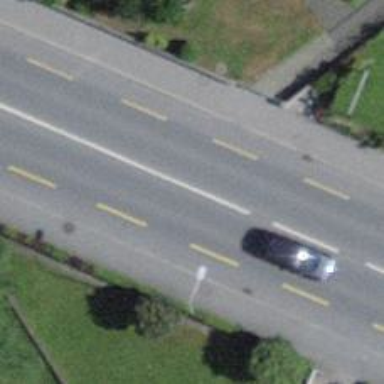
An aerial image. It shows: Asphalt secondary road with dedicated lane for cyclists on both sides.